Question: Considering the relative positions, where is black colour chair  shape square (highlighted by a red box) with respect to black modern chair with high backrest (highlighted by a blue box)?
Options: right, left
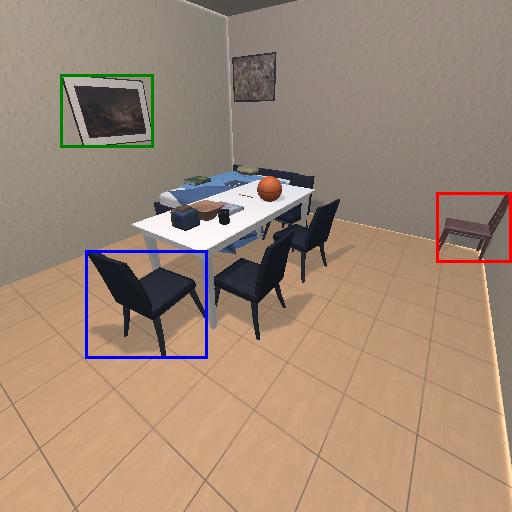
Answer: right